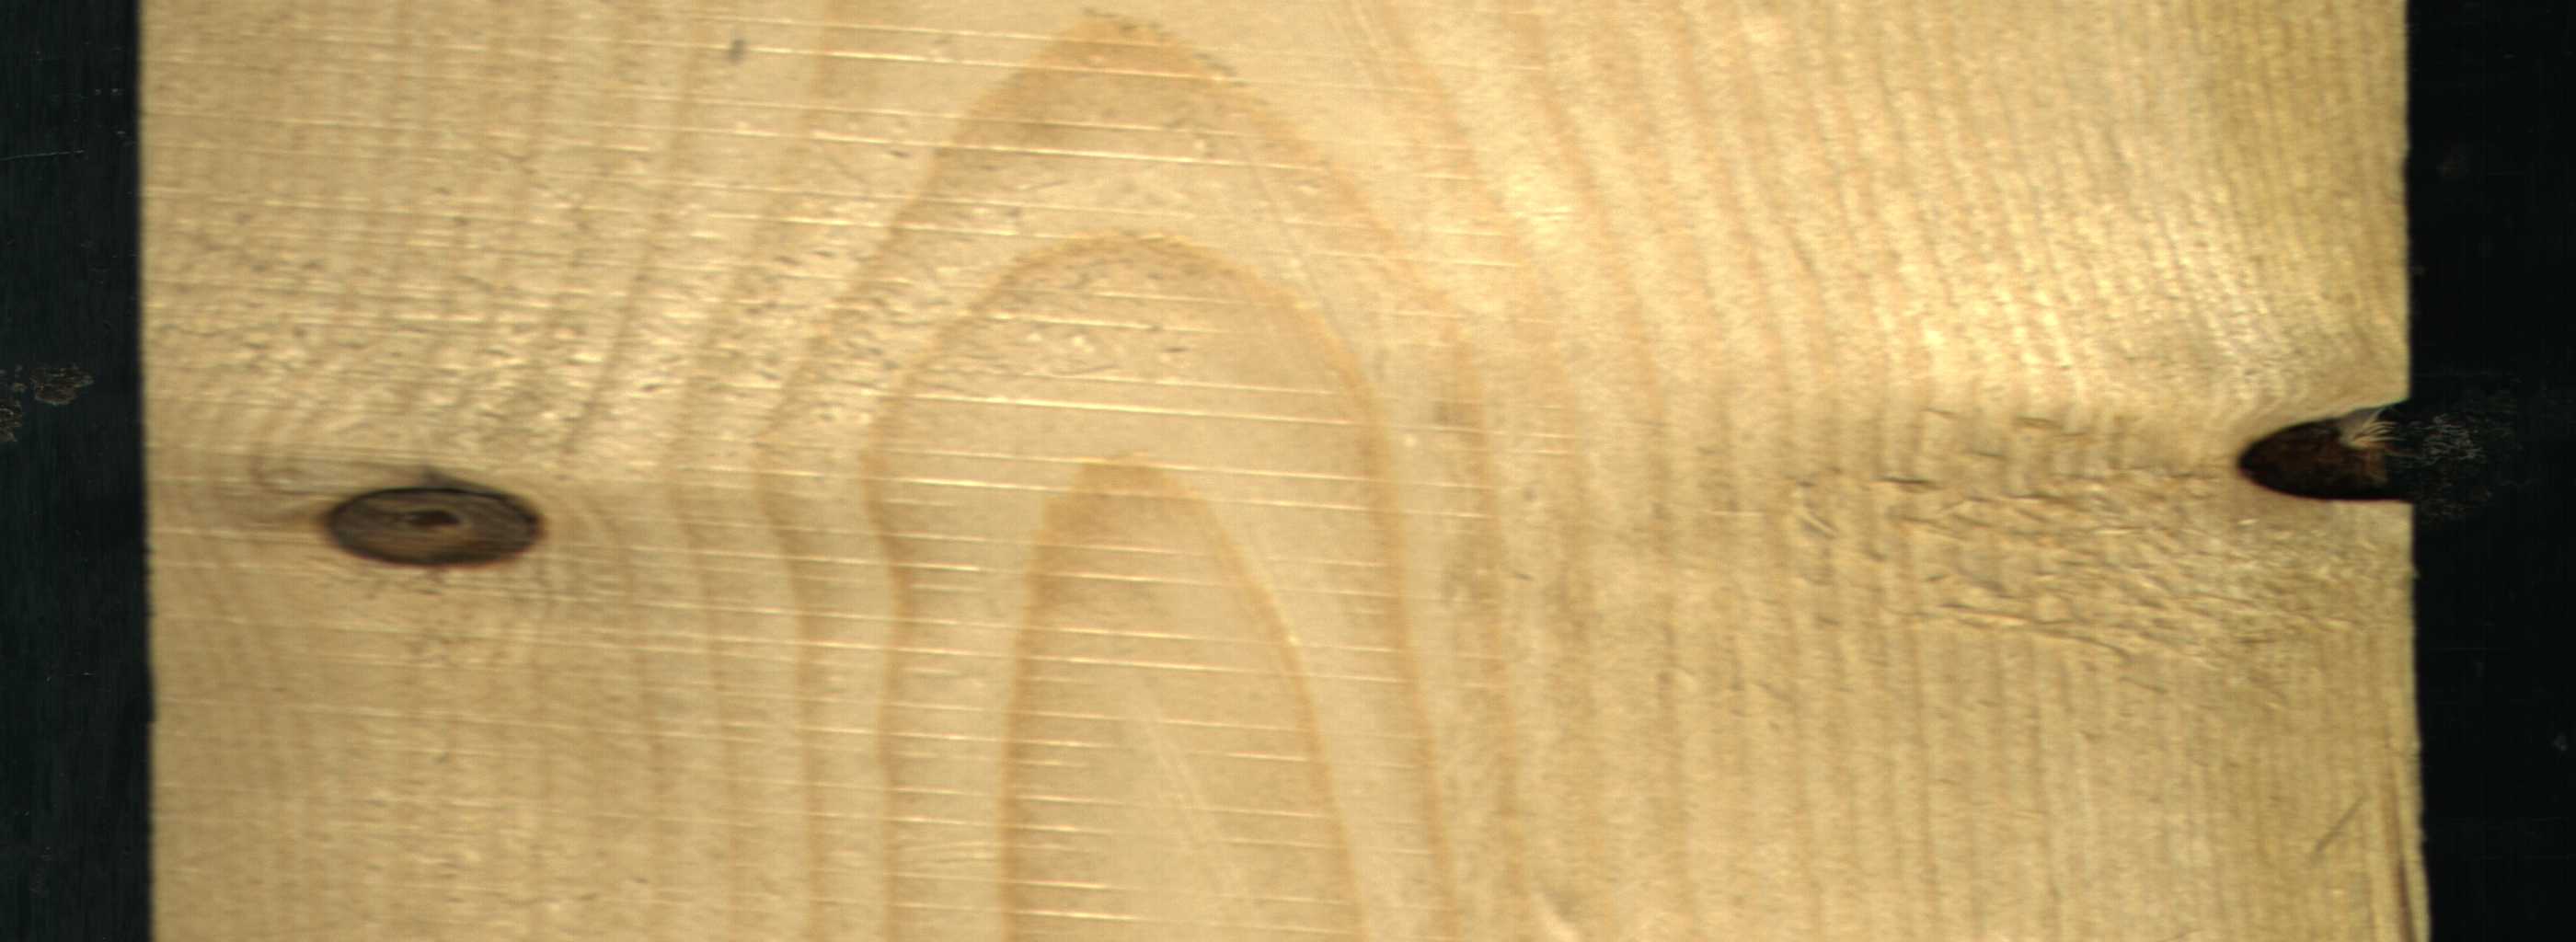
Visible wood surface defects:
Knot_missing
Dead_Knot